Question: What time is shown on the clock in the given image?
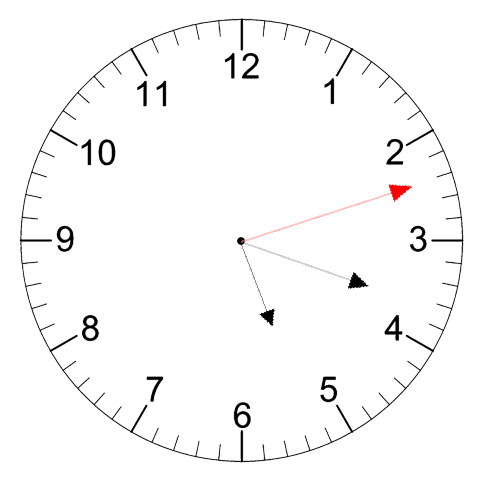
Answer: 05:18:12